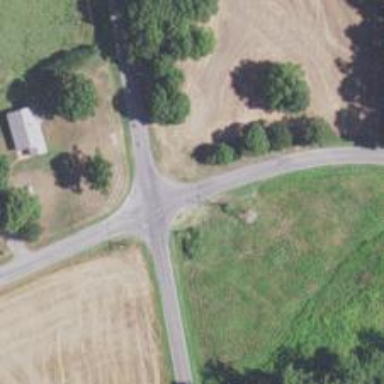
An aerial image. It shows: Stop road.